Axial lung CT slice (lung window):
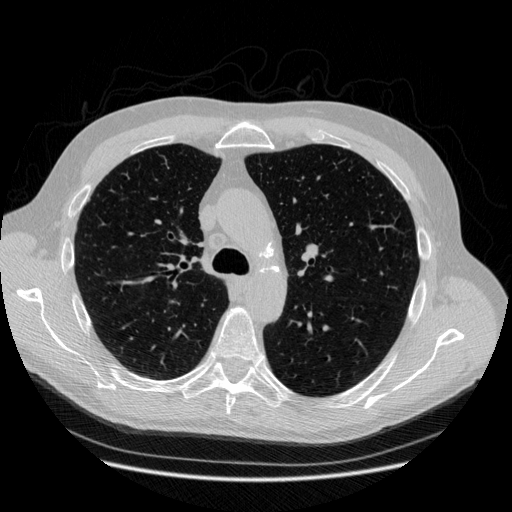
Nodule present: no